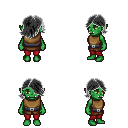
a pixel art fantasy rpg character, female body template, orc, green skin, leather chest armor, red pants, gray swoop hairstyle, four views (front, back, left, right), 2x2 character sprite sheet, small pixel art, hard edges, no anti-aliasing